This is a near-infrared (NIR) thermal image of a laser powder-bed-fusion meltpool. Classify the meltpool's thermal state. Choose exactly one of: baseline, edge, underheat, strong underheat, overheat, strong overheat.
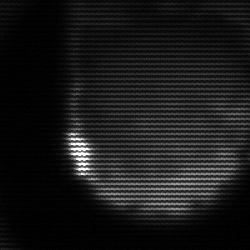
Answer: edge